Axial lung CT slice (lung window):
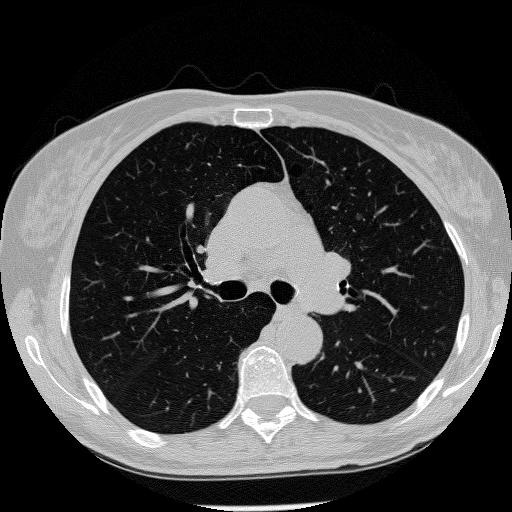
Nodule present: yes
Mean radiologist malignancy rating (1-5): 3